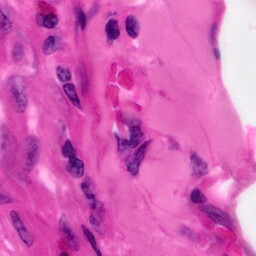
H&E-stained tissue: Pancreatic